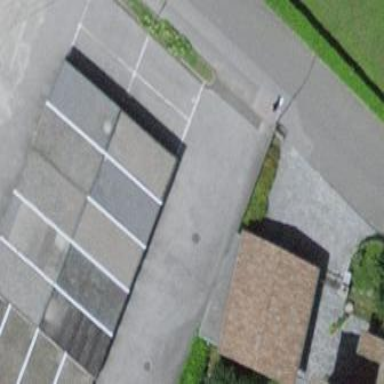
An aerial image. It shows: Garage.